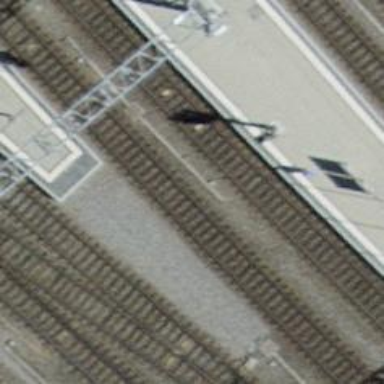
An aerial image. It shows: Railway signal.